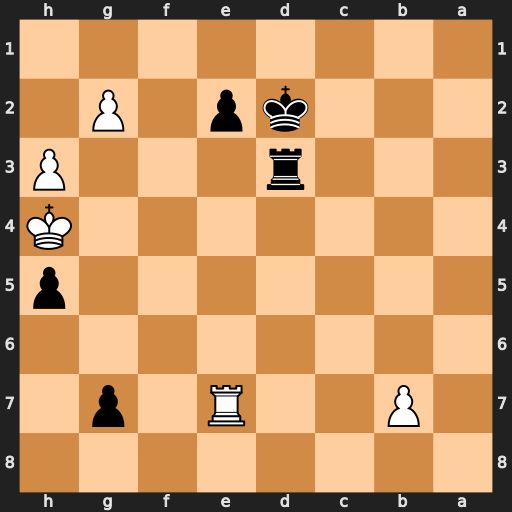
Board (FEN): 8/1P2R1p1/8/7p/7K/3r3P/3kp1P1/8
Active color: b
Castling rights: -
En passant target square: -
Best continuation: Rd8 Kxh5 e1=Q Rxe1 Kxe1